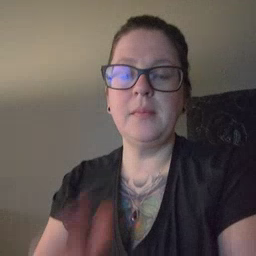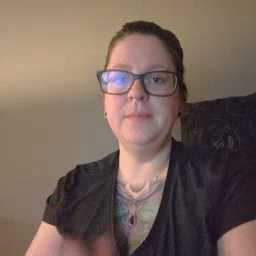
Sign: bye